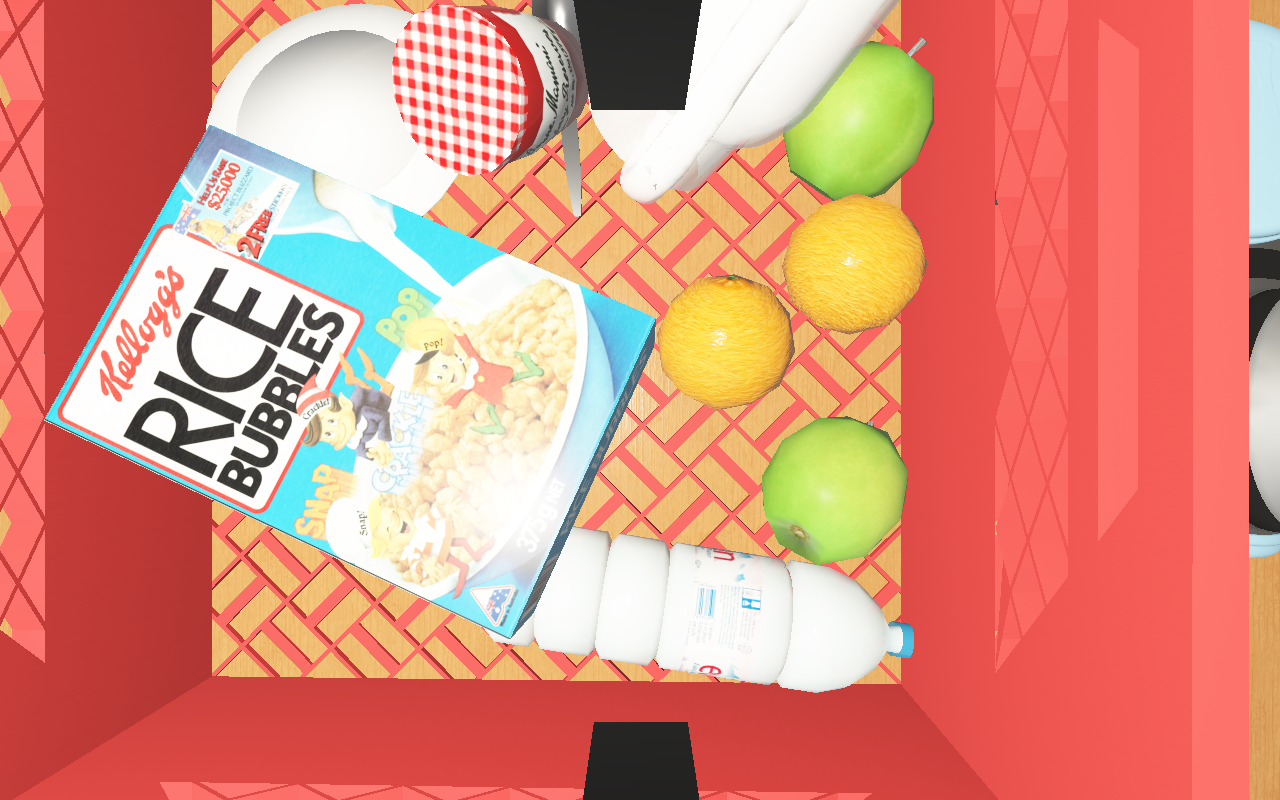
Objects in the scene:
carafe
apple
apple
orange
orange
plate
glass
wineglass
jam jar
cereal box
biscuit box